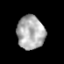
Tissue: prostate
Cell type: T cells
Senescence score: 0.3611
Nuclear area (px): 912
Mean DAPI intensity: 173.177